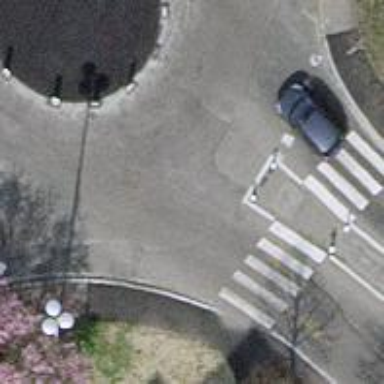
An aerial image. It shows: Uncontrolled zebra crossing on the road.